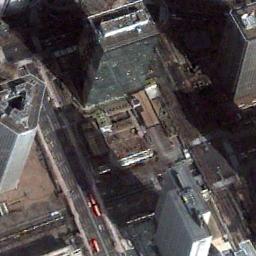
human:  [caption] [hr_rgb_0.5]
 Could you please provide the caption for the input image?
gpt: The commercial area is near the road with many cars .

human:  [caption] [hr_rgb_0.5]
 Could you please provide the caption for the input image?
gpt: In a business district there are many tall buildings of different shapes and several roads with many cars .

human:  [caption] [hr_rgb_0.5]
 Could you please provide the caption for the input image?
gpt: There are green Spaces around the building .

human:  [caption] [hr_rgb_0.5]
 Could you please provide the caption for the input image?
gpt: A spare commercial area with four high-rise buildings is surrounded by some roads .

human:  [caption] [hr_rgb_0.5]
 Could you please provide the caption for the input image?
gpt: There are several skyscrapers on a commercial area .